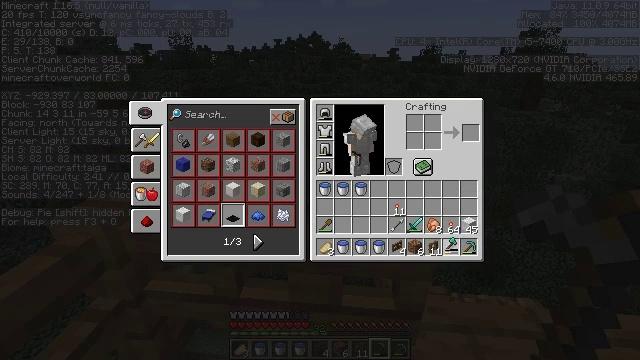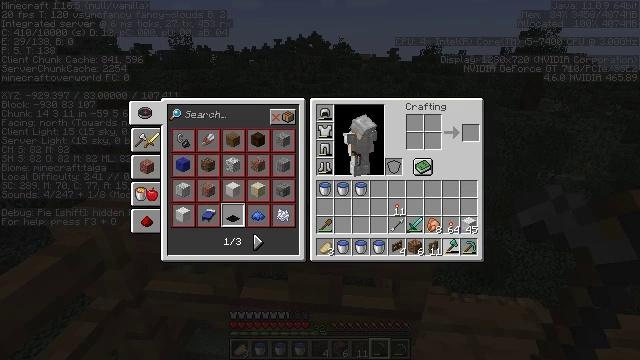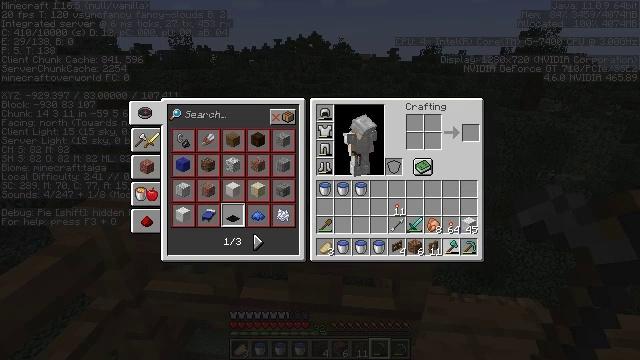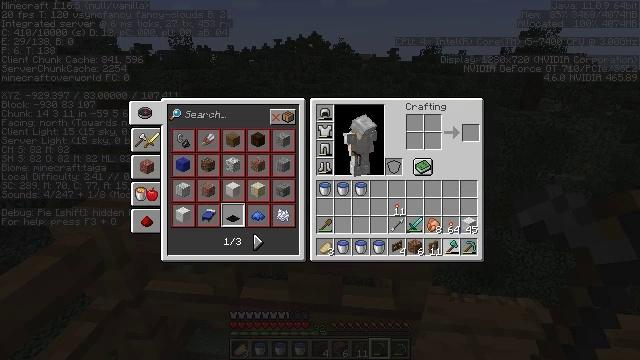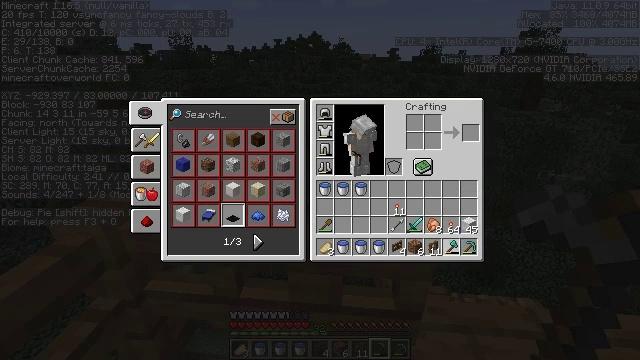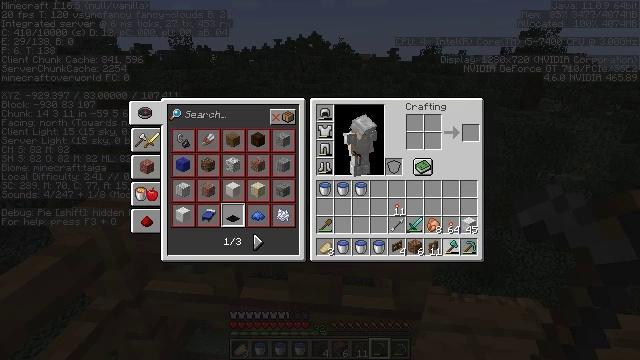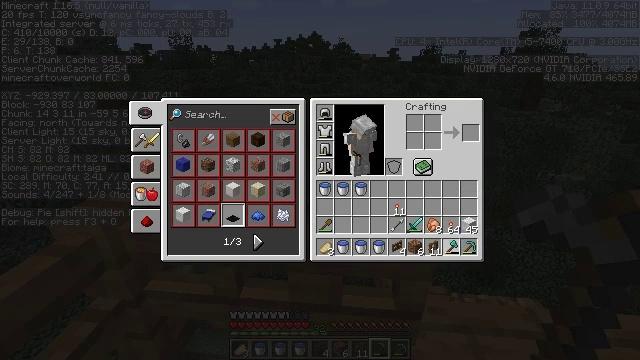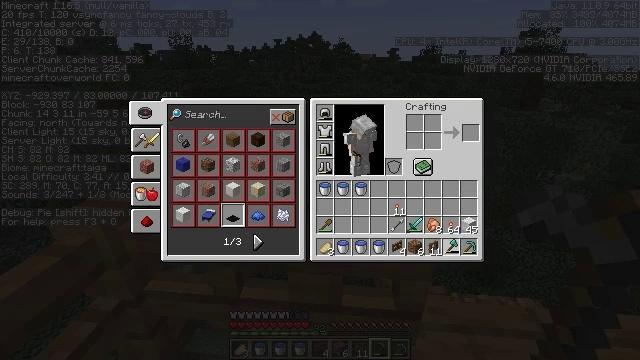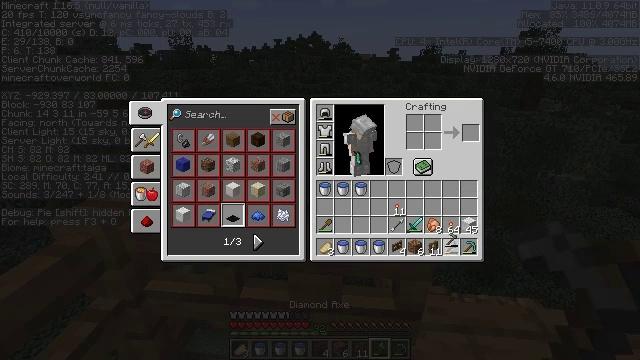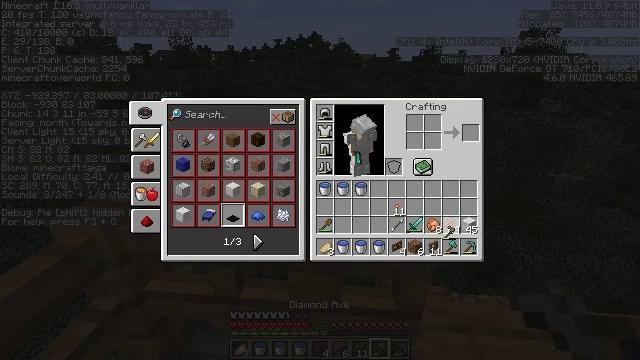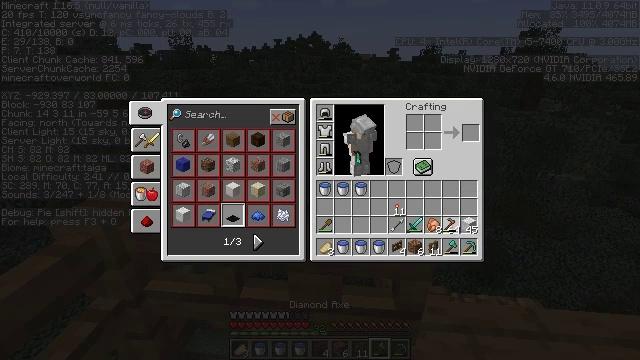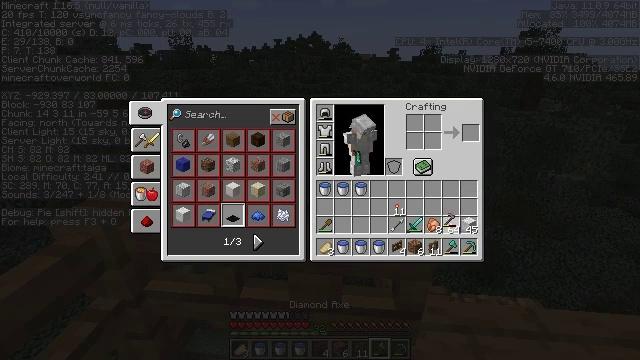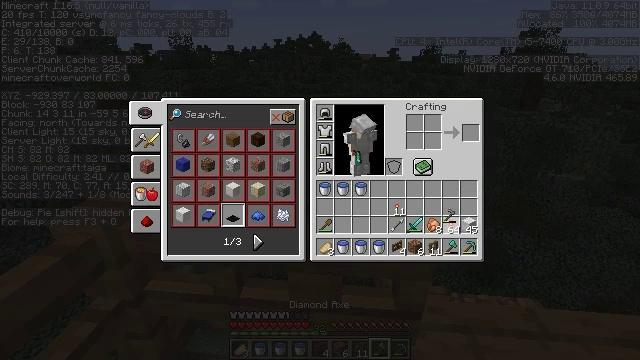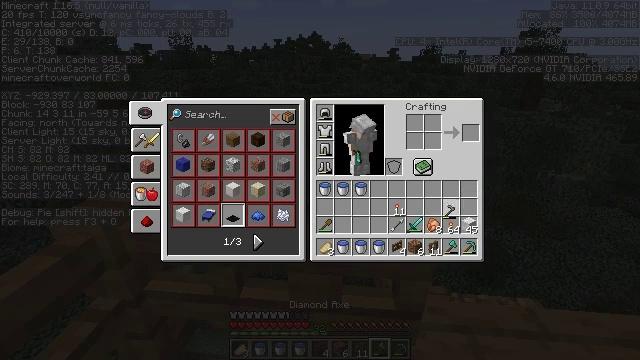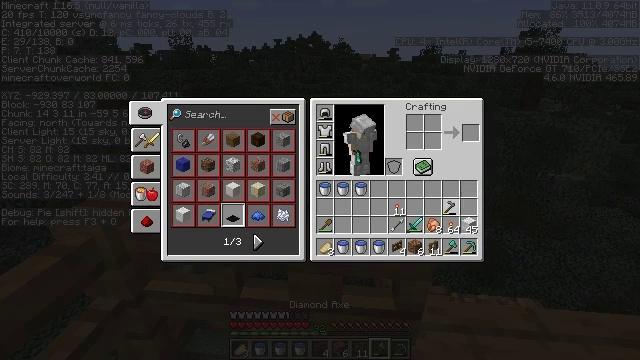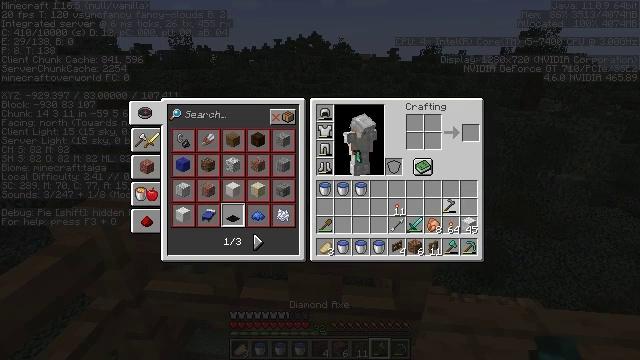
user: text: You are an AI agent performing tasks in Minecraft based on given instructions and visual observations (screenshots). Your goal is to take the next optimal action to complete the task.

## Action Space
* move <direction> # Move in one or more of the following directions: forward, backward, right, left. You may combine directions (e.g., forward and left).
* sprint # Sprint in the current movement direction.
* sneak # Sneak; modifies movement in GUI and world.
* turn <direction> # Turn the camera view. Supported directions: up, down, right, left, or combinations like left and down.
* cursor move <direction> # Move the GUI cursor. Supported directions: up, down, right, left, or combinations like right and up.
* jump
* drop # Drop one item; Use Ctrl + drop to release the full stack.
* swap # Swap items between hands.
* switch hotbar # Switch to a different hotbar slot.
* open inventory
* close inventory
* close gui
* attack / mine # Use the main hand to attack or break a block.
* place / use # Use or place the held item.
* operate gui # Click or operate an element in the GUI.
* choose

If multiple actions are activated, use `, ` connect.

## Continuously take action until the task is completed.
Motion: motion action
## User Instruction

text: Get the spruce fence gate back into the inventory.
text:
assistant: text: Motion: no_op
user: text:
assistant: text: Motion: no_op
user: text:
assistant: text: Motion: no_op
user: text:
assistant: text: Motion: attack / mine
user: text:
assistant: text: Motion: attack / mine
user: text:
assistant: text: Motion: attack / mine
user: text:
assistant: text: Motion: attack / mine
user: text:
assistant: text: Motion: no_op
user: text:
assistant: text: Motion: turn up
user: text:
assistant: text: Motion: turn up
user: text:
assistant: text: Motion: no_op
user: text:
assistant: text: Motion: no_op
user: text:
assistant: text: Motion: no_op
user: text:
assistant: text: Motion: no_op
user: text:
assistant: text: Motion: no_op
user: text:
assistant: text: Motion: no_op
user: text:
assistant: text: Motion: no_op
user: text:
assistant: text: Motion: no_op
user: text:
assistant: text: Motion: attack / mine
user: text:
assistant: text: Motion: attack / mine
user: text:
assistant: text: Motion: attack / mine
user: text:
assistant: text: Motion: no_op
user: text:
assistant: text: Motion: no_op
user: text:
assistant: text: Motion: no_op
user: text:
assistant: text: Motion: no_op
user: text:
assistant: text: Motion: no_op
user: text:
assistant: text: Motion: no_op
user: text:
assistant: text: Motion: no_op
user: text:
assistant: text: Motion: no_op
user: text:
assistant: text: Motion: no_op